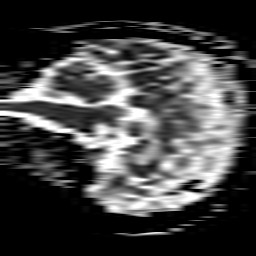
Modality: ADC
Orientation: sagittal
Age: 48
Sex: female
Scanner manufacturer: philips
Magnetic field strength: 1.5 T
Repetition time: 3.394 s
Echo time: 0.09411 s